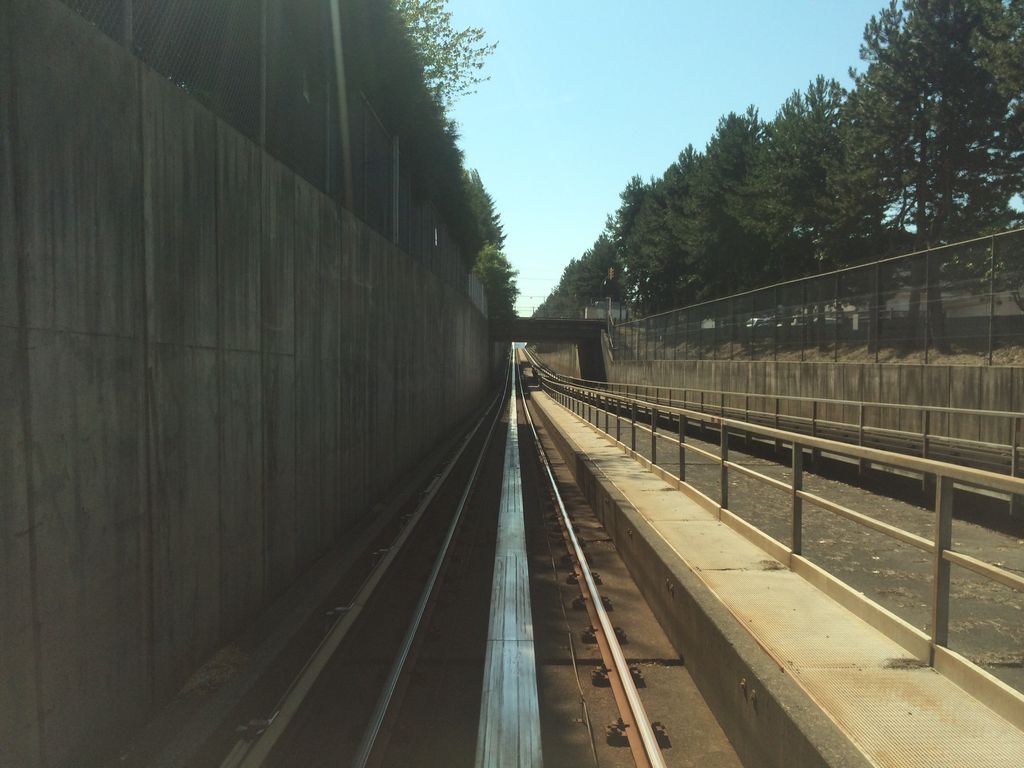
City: vancouver